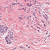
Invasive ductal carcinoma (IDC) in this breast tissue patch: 1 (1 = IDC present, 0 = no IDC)